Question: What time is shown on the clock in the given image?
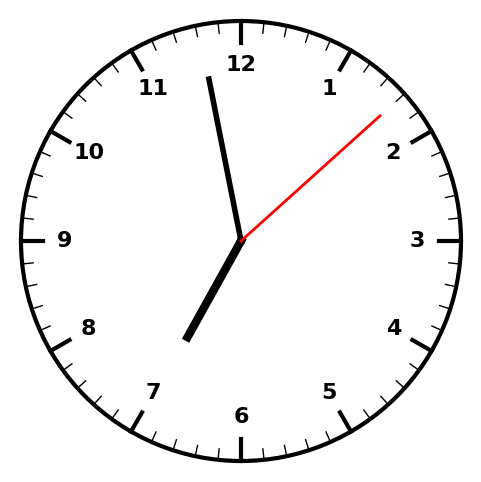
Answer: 06:58:08